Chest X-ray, AP view. Patient: 57 years old, sex M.
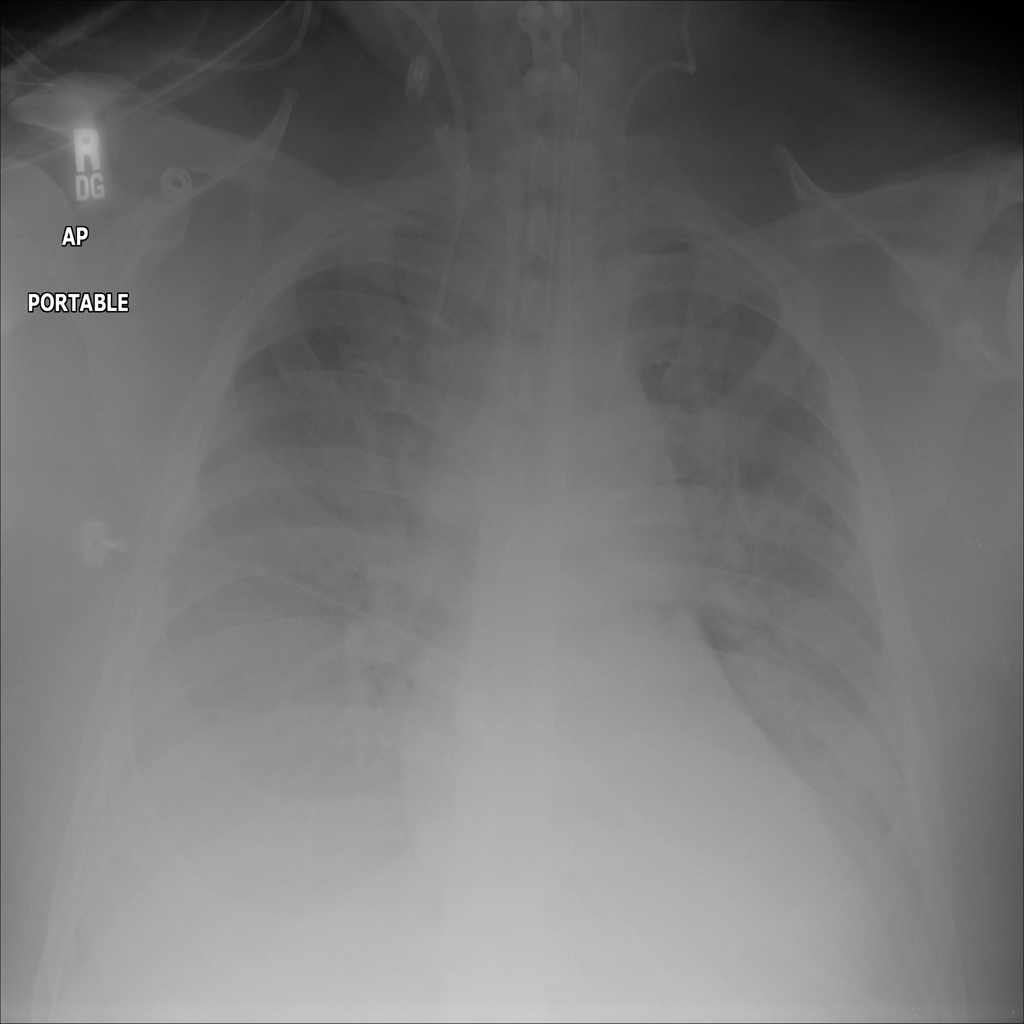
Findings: No Finding